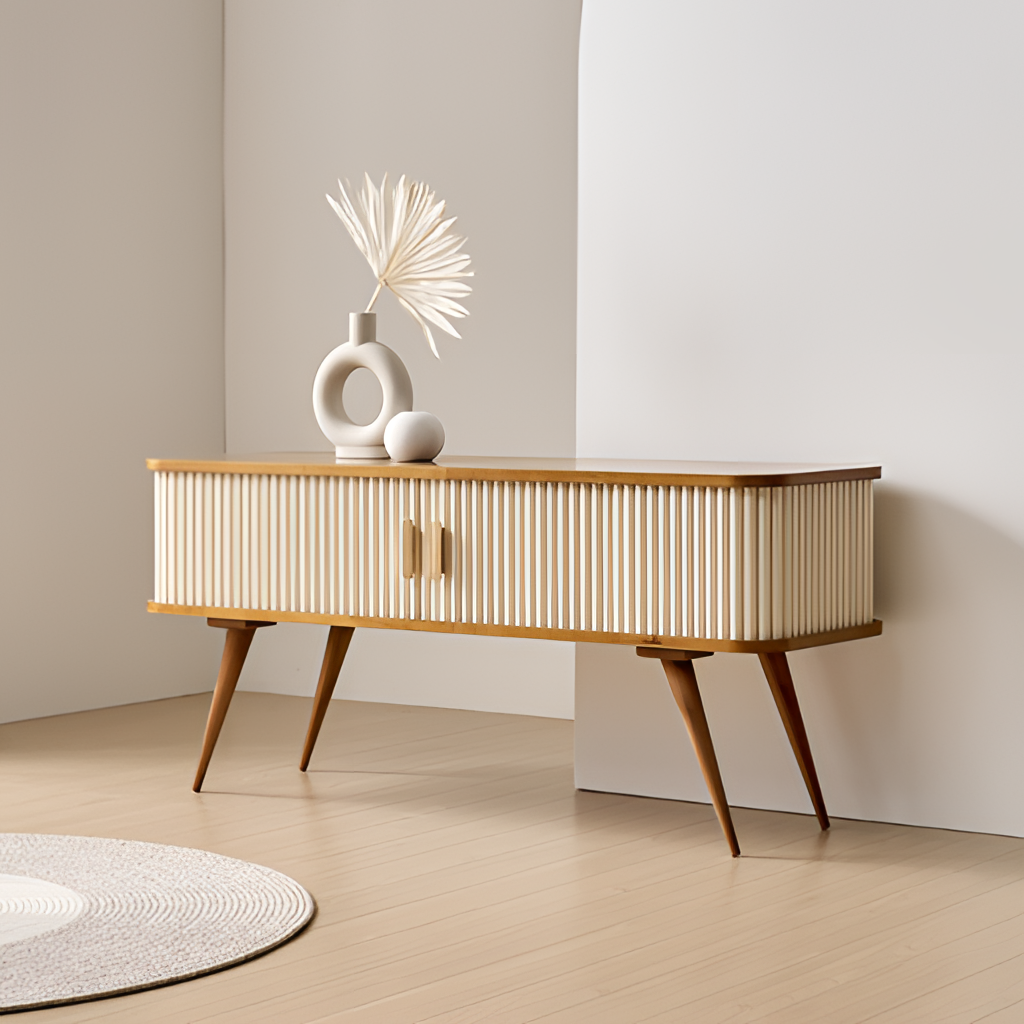
wood sideboard, living room, paint wallpaper, with solid pattern, modern, tan wood flooring, with plank pattern